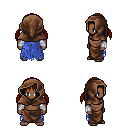
a pixel art fantasy rpg character, male body template, human, dark skin, blue tattered cape, robe skirt, brunette twin-tailed hairstyle, cloth hood, white cloth bandages, four views (front, back, left, right), 2x2 character sprite sheet, small pixel art, hard edges, no anti-aliasing